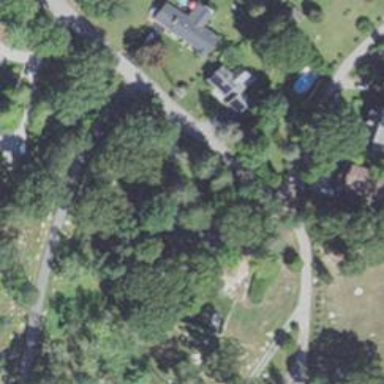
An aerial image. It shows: Residential driveway designated as service road.